Aerial crown-view tile of a tropical tree (Barro Colorado Island, Panama), acquired 20240716:
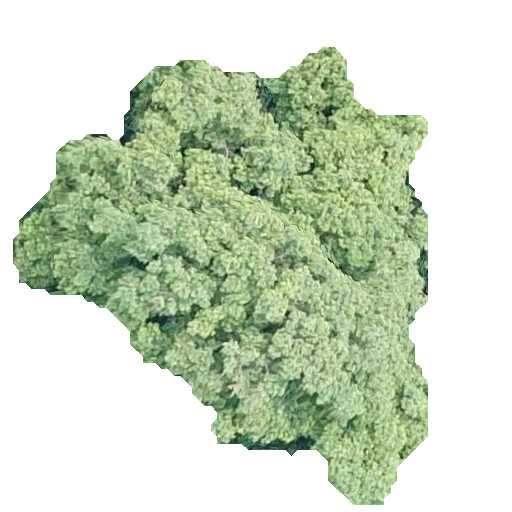
Species: Luehea seemannii
GBIF accepted scientific name: Luehea seemannii
Crown area: 187.55 m²